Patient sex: M
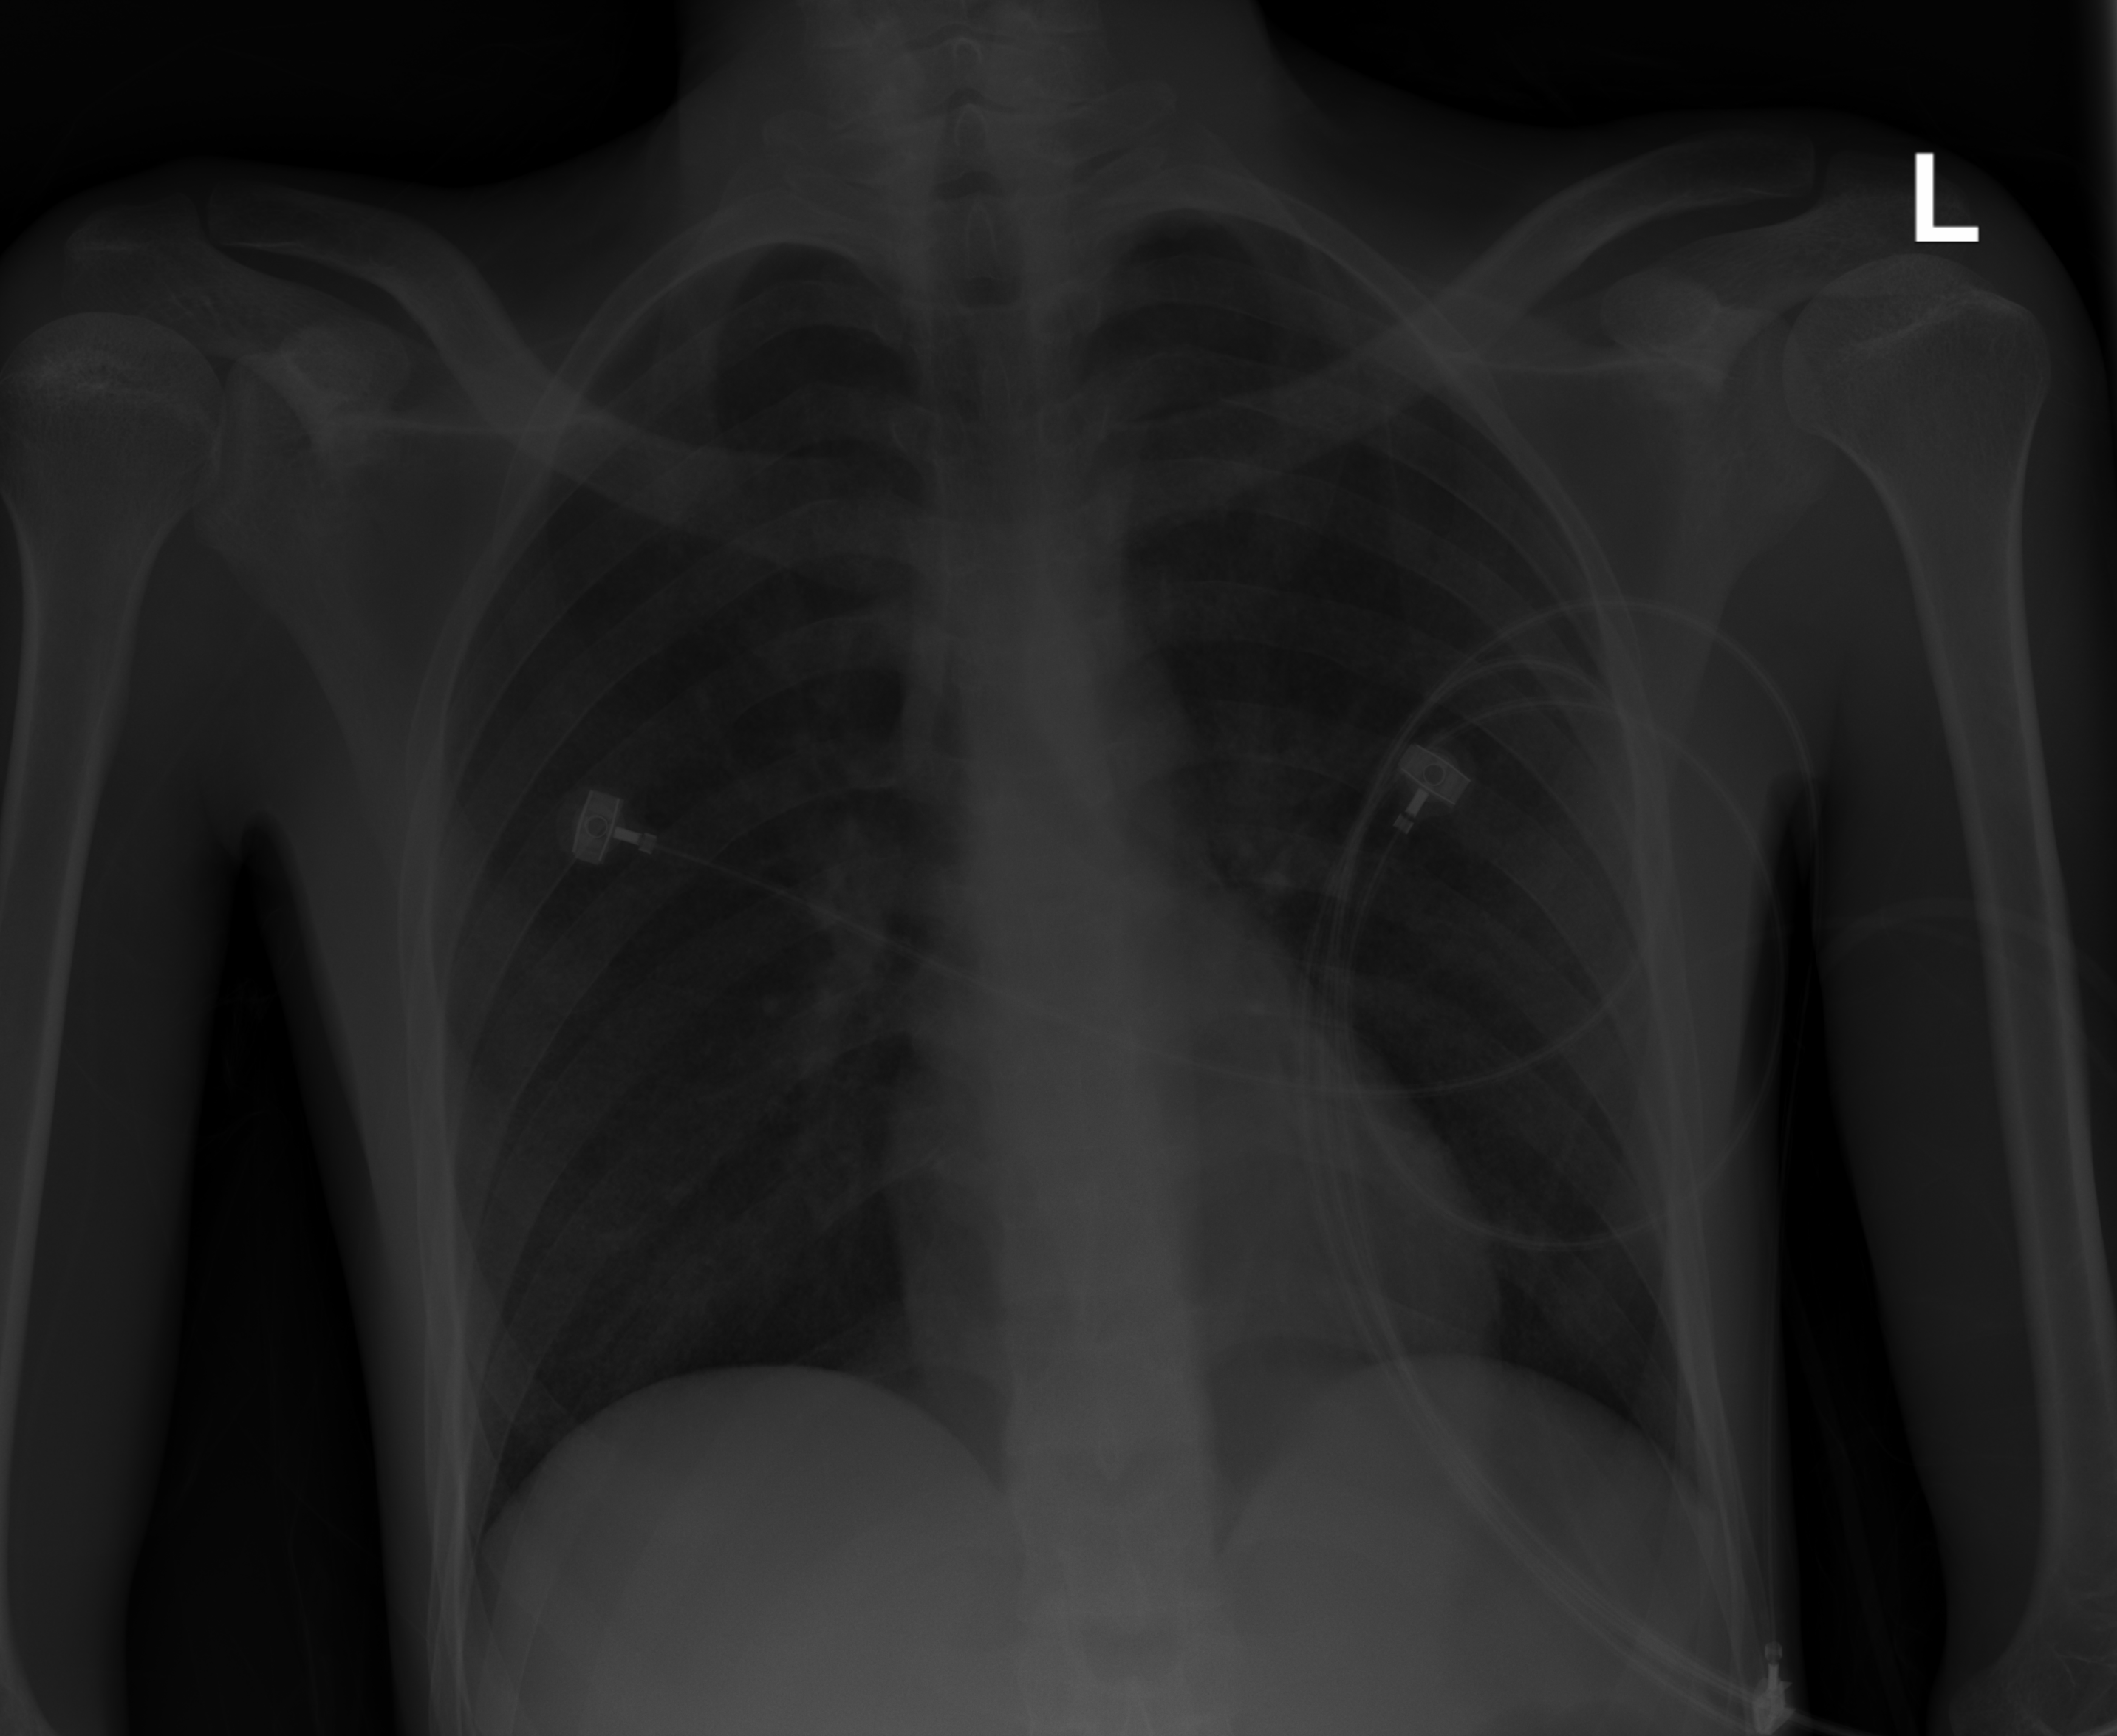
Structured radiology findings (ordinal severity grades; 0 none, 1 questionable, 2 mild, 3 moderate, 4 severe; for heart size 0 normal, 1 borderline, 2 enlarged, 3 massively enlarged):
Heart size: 0
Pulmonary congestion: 0
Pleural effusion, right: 0
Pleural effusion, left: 0
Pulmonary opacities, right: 3
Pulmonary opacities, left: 3
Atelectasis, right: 0
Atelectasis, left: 0